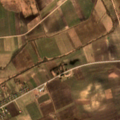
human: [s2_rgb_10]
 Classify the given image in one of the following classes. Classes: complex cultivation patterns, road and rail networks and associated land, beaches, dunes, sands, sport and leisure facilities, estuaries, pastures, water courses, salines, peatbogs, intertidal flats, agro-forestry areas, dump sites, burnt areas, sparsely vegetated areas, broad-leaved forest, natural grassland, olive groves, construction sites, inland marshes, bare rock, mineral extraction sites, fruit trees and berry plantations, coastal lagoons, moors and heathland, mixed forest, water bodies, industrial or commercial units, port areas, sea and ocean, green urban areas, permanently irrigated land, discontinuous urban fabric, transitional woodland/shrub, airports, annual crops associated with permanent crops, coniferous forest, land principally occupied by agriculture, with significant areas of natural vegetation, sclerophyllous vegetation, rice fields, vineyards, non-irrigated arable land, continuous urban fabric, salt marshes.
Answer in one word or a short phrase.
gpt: discontinuous urban fabric, non-irrigated arable land, pastures